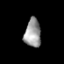
Tissue: prostate
Cell type: T cells
Senescence score: 0.3096
Nuclear area (px): 456
Mean DAPI intensity: 153.656